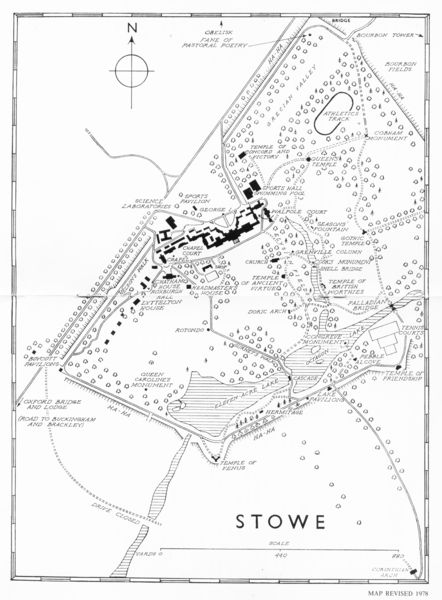
Titel: Gartenplan
Standort: Stowe, Buckinghamshire
Institution: nicht angegeben
Schlagwörter: wasser, weiß, bäume, fluss, landschaft, stadt, grau, schwarz, skizze, strasse, zeichnung, anlage, gebäude, park, muster, rahmen, felder, häuser, norden, wege, land, innen, england, wald, kreis, oval, garten, küste, schrift, ort, flächen, mauer, grafik, graphik, linien, aufsicht, oben, straßen, punkte, außen, kreuz, wasserlauf, druck, schraffur, schwarzweiß, beschriftung, schraffiert, karte, rosette, schloß, stadtmauer, plan, landkarte, pfeil, massstab, anlagen, háuser, parzellen, stadion, lageplan, stadtplan, planquadrate, himmelsrichtung, weisen, himmelsrichtungen, windrose, stowe, parks